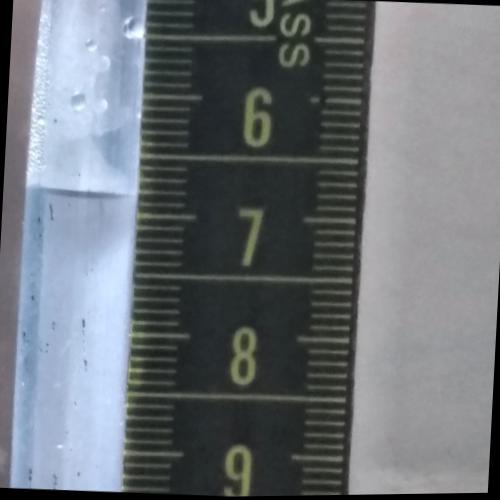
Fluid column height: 6.8 cm